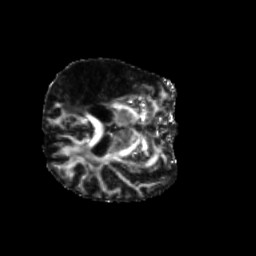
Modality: FA
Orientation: axial
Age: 72
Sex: male
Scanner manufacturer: siemens
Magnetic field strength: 3 T
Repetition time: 5.25 s
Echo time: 0.08 s